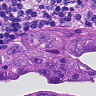
Metastatic tissue present: yes